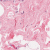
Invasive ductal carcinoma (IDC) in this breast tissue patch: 0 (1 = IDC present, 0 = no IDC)